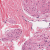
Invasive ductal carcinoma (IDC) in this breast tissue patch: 0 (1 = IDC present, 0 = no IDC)